Question: I need to force both the browser mode and document mode of my IE 9 to IE 9. Now, I've set "X-UA-Compatible" to "IE=9" in the tag of my header, but it has no effect when I change the document mode to either IE 7 / IE 8.

My site is to be compatible only with IE 9 and not with any other versions of IE. Furthermore, I looked through and studied most questions answered here and through blogs (msdn) but nothing seems to be working for me (Before the moderators close this as a duplicate question). Can any one of you guide me about the same ?
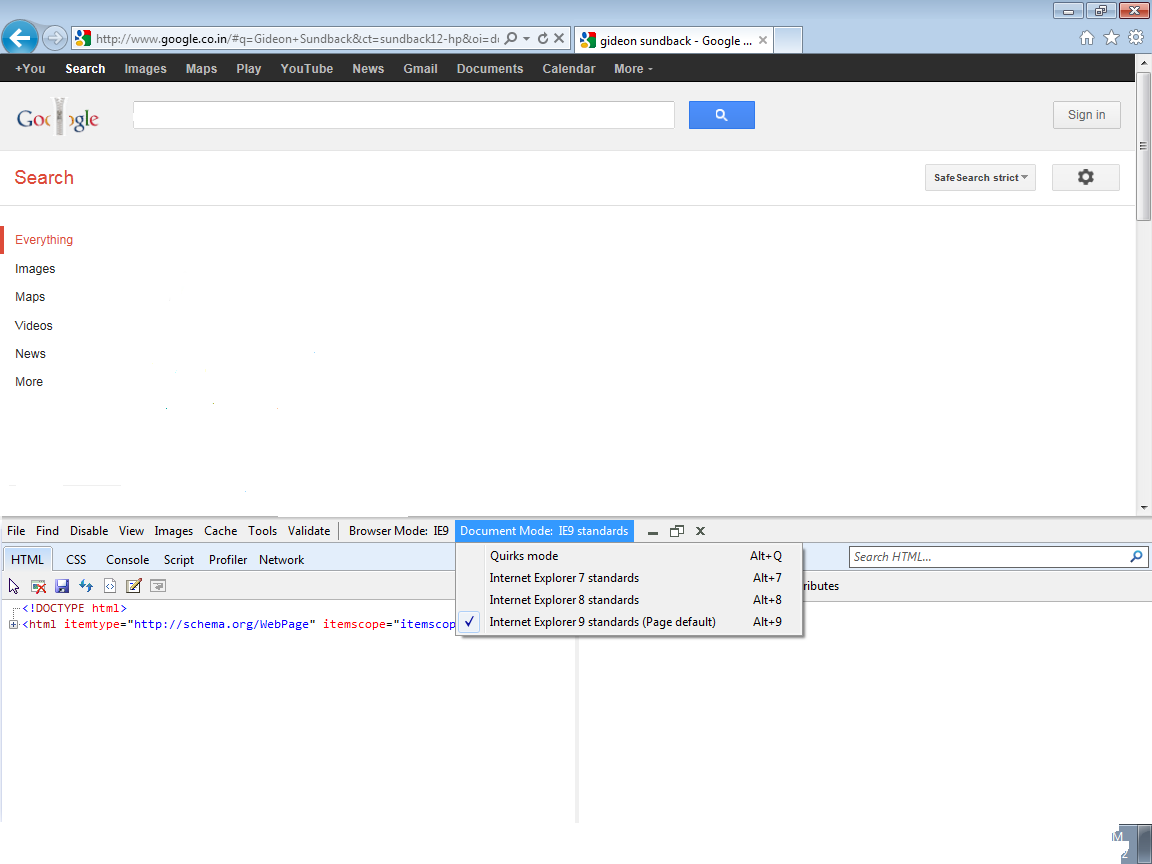
Answer: IF you have set up the (X-UA..") tags already then that should force it into the appropriate Document Mode and Browser Mode.
It looks like you're setting the document mode in the IE dev tools console, this overrides it whatever you put in as tags.
<URL>
Edit/Update
Unfortunately it seems the above link got taken down. <URL>